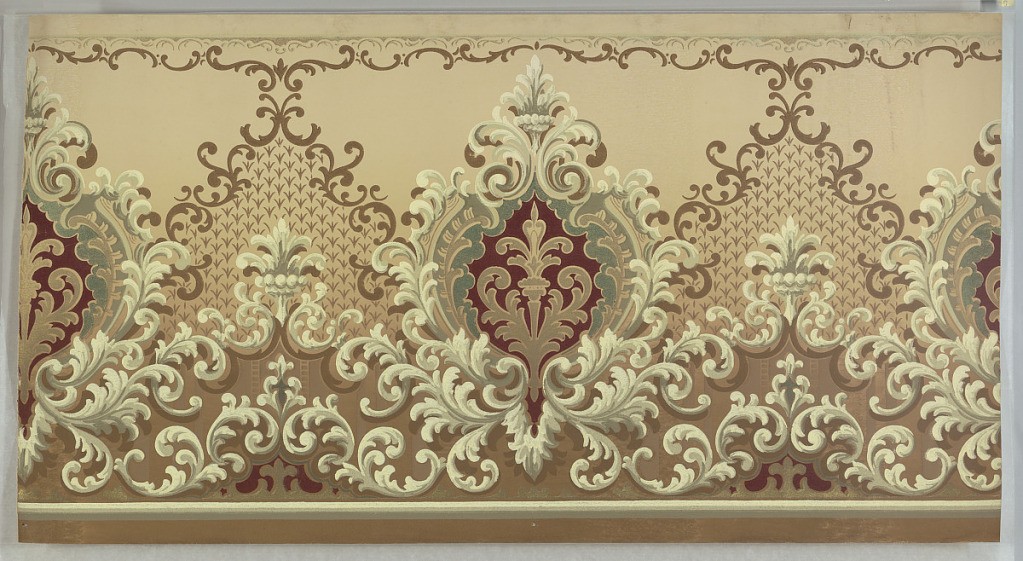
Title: Frieze
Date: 1905–1915
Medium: Machine-printed paper
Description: Scrolling foliate medallion containing sylized floral motif alternating with similar structure containing foliate sprigs appearing like trellis work. Dense pattern of foliate scrolls across lower portion.